Contrast-enhanced CT slice 50 of 79
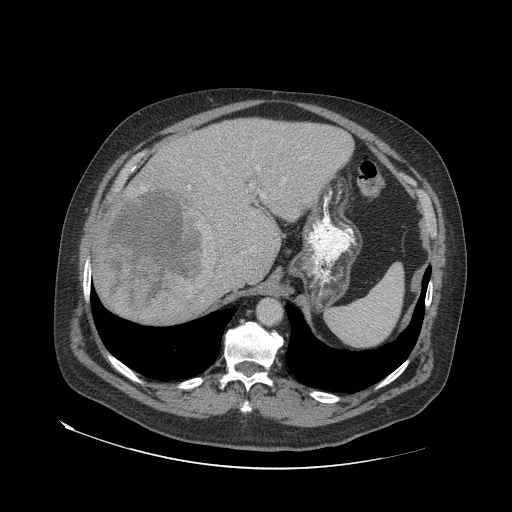
Segmented voxel counts for this case:
Liver: 826873 voxels
Tumor mass: 380496 voxels
Portal vein: 1926 voxels
Abdominal aorta: 8337 voxels